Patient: sex F, age 63
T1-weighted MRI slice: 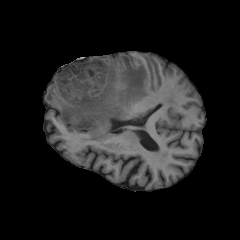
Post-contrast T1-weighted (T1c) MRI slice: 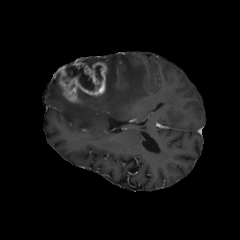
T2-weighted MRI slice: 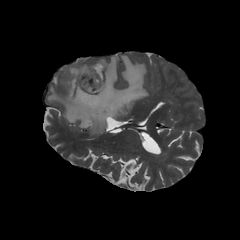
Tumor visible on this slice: yes
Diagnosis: Glioblastoma, IDH-wildtype
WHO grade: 4